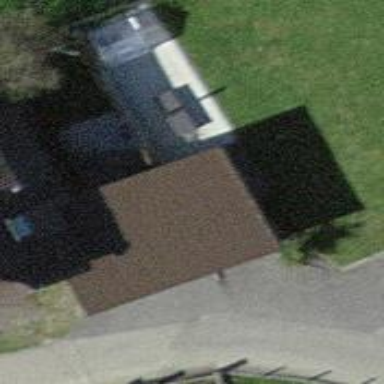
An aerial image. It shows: View of roof of building.